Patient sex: F
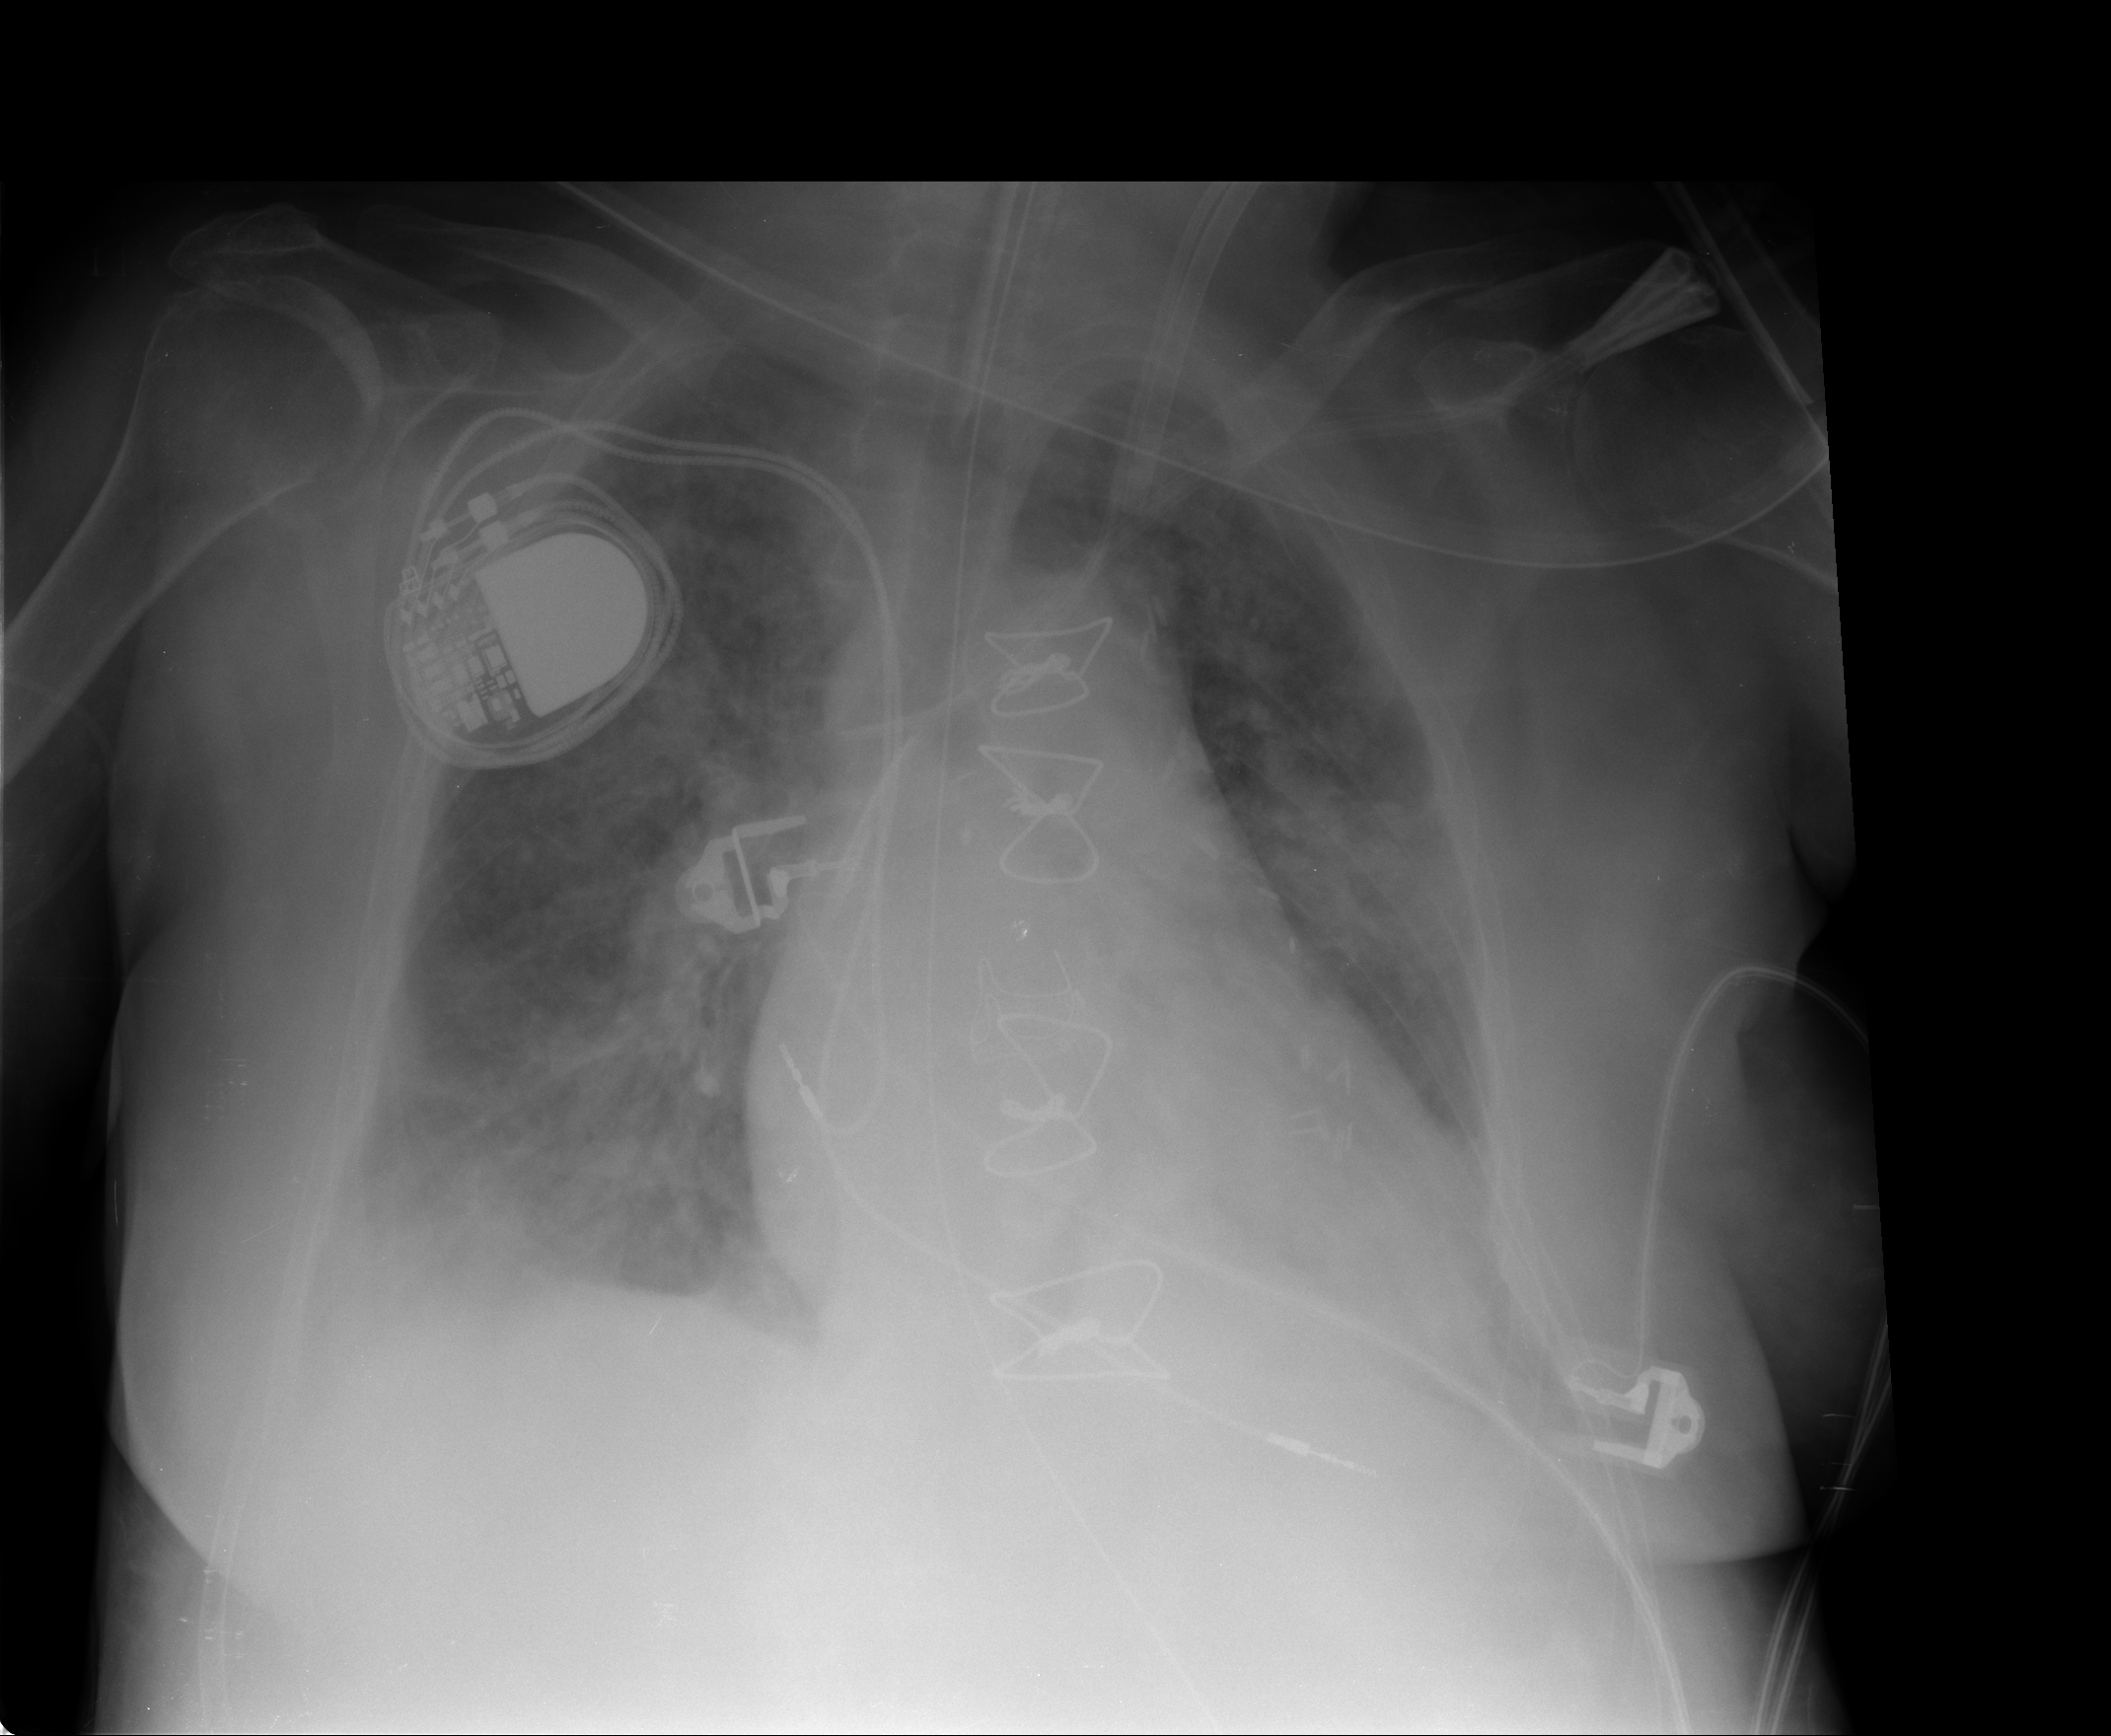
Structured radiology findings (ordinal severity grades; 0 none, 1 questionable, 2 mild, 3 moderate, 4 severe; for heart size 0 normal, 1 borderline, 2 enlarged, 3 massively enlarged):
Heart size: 2
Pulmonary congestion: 2
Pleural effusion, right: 2
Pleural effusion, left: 2
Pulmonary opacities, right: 3
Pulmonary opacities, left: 3
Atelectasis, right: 2
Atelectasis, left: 2